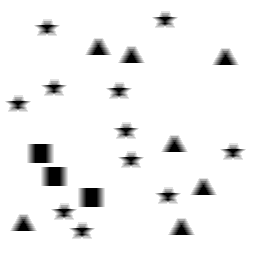
Squares: 3
Triangles: 7
Stars: 11
Total shapes: 21